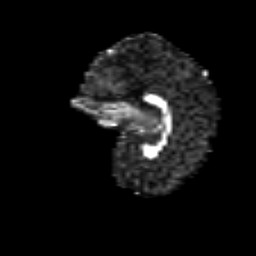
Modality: FA
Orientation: sagittal
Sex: female
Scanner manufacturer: siemens
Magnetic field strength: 3 T
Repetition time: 5 s
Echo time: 0.071 s